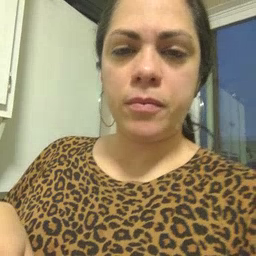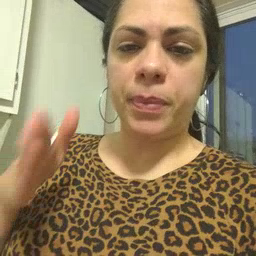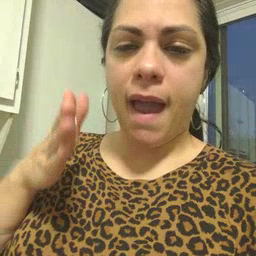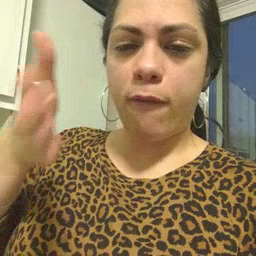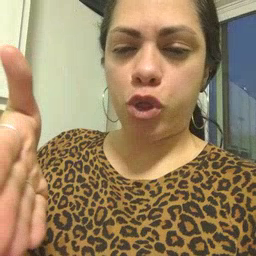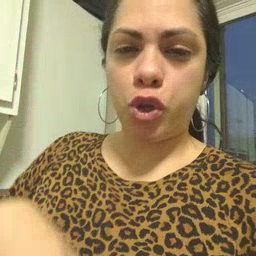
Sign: after